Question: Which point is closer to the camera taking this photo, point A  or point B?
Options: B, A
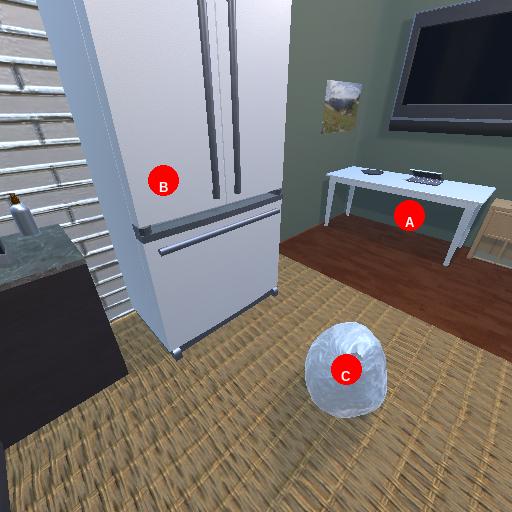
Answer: B